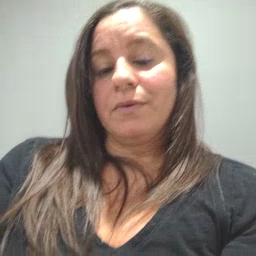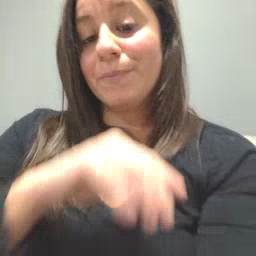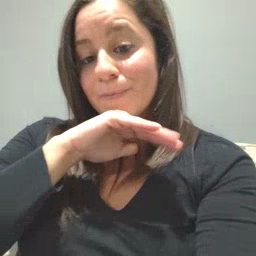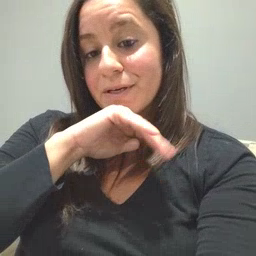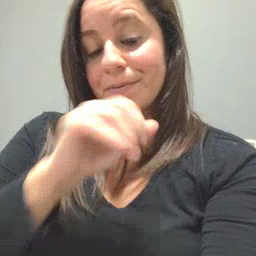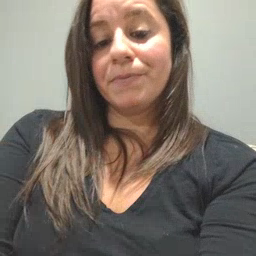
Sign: pig